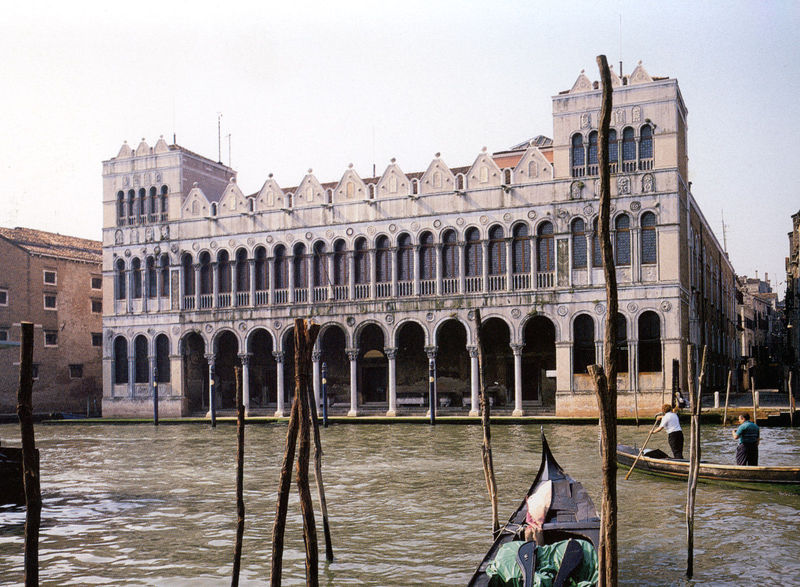
Titel: Fondaco dei Turchi (Fassade)
Standort: Venezia
Institution: Fondaco dei Turchi
Schlagwörter: blau, himmel, mann, meer, wasser, fluss, grün, menschen, stadt, ufer, braun, fenster, grau, holz, männer, straße, säulen, weiss, dach, gebäude, haus, rot, schloss, weg, architektur, stein, pfähle, brüstung, kanal, front, gotik, renaissance, boot, kahn, turm, schiffe, wellen, bogen, fassade, gasse, italien, venedig, giebel, markt, hafen, rundbogen, romantik, durchgang, galerie, foto, fotografie, bögen, arkade, kolonnade, loggia, türme, palast, palazzo, pfahl, rathaus, arkaden, stäbe, fotographie, mittelmeer, fesnter, staken, canale grande, gondel, gondeln, gondoliere, canal, venezia, dogenpalast, canal grande, venezianisch, byzanz, wass, fondaco, gebeude, turci, schtock